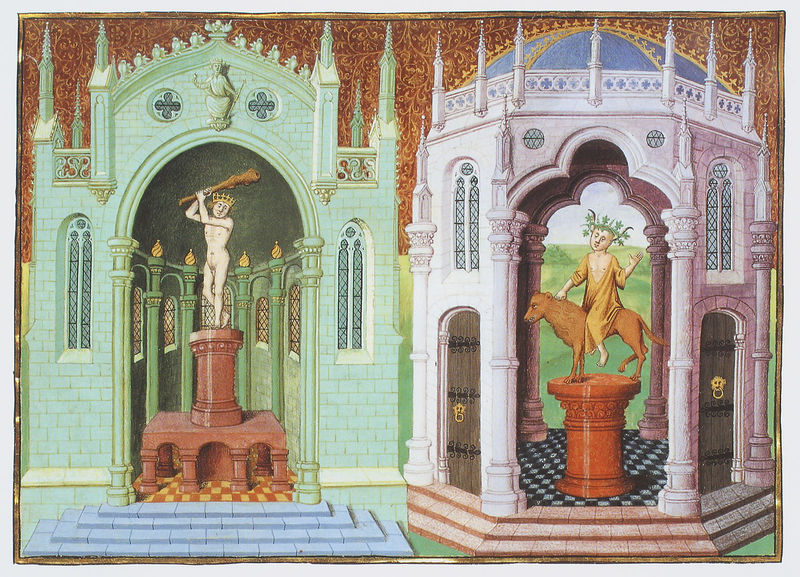
Titel: Chroniques de Hainout
Künstler: Jacobus de Guisia
Institution: Brüssel, Bibliothèque Royale
Schlagwörter: nackt, wolf, grün, bunt, fenster, säulen, hund, teppich, architektur, kirche, gotik, krone, renaissance, skulptur, perspektive, mauer, kuppel, treppen, podest, tor, buch, türmchen, fliesen, lorbeer, mythologie, rom, tore, statuen, bacchus, löwe, david, keule, masaccio